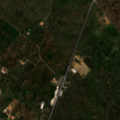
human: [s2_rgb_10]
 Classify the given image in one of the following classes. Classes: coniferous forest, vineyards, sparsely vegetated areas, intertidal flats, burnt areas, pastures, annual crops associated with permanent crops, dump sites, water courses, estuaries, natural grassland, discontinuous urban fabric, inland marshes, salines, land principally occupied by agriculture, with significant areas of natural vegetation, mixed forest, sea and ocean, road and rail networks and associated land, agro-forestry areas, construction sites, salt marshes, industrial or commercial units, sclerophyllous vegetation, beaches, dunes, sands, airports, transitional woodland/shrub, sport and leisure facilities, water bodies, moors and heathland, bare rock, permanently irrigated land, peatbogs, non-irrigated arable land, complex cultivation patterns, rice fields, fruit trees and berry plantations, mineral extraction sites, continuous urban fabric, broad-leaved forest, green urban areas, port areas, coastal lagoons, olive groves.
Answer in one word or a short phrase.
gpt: pastures, complex cultivation patterns, agro-forestry areas